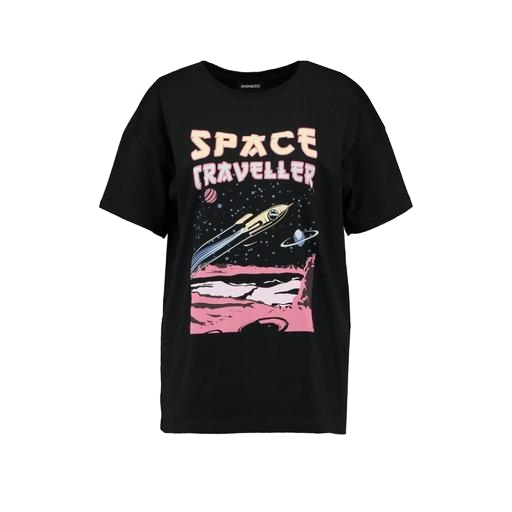
my space graphic tee, multicolor st. space t-shirt, graphic tee shirt, white background